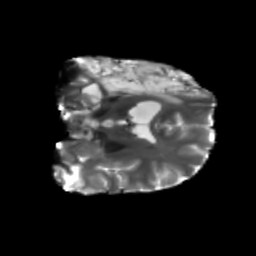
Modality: T2w
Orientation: coronal
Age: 27
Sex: female
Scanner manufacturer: siemens
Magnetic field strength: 3 T
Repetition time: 5.25 s
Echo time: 0.08 s